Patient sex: F
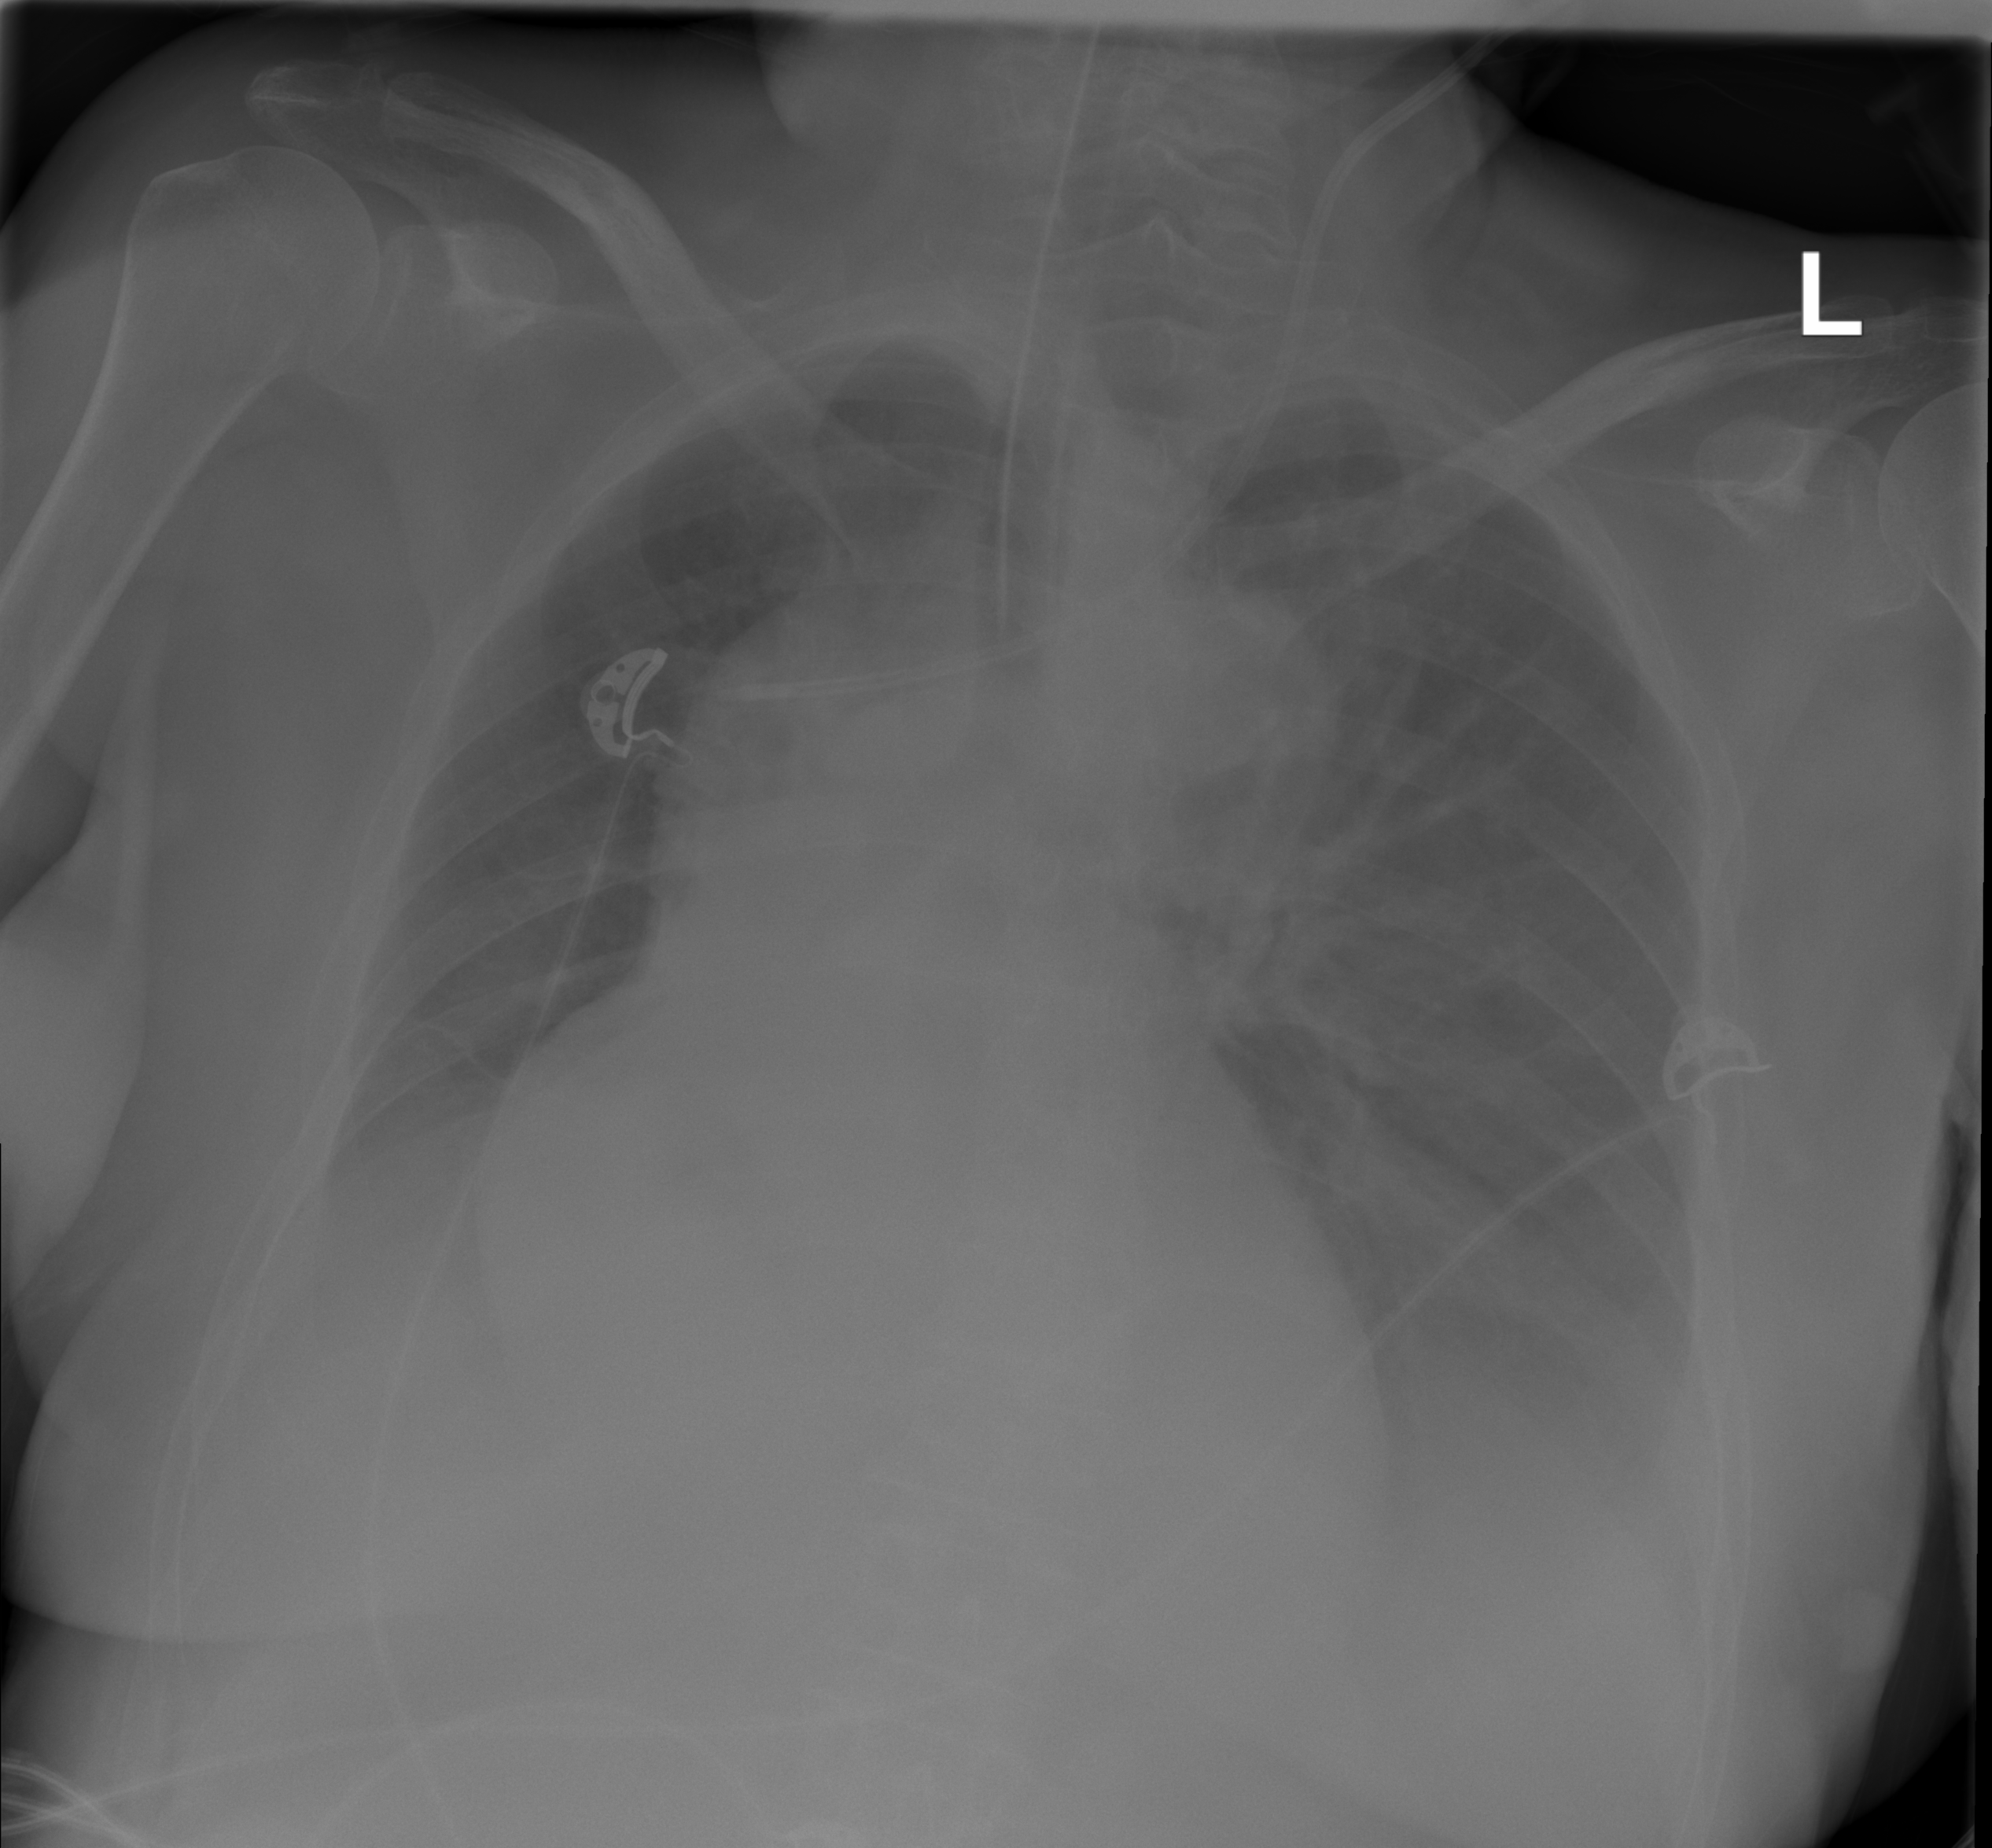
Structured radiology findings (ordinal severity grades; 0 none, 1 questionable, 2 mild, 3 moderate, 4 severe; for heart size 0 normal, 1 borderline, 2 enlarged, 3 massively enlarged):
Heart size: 2
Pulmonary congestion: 0
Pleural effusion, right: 1
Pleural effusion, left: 2
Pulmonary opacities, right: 0
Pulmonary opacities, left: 2
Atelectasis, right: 1
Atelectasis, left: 2